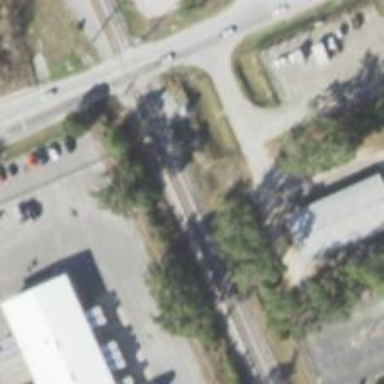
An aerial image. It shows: Railway siding for service.